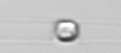
Label: Chaetoceros_similis